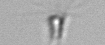
Label: Calciopappus